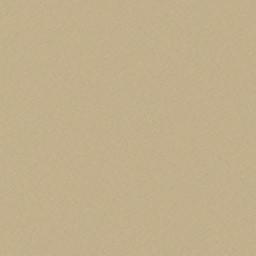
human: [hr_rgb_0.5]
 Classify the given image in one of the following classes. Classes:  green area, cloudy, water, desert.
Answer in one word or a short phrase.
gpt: desert